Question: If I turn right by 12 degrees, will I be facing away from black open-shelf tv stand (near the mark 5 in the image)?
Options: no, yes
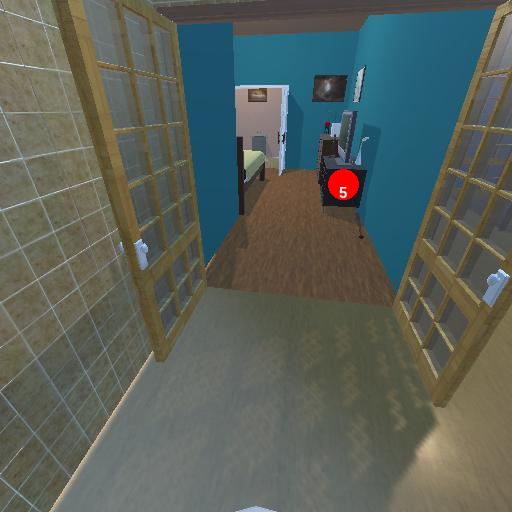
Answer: no